Field crop: tomato
Growth stage: 1
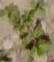
Species: portulaca